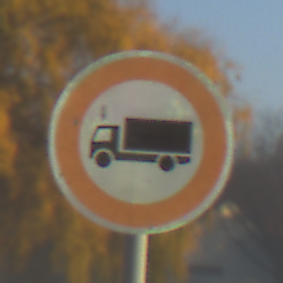
Verkehrszeichen: VerbotFuerKraftfahrzeugeUeberDreiKommaFuenfTonnen
Umgebung: Outdoor, Nature
Tageszeit: SunriseSunset
Wetter: Clear
Licht: Natural
Jahreszeit: NotSpecified
Kontrast: HighContrast